Question: How to properly/correctly display this using quotes? I'd like to display only the value
Here's the image:

'''
echo '
<form method="POST" class="form-horizontal">
<div class="col-lg-6">
<div class="form-group">
<label class="control-label col-lg-4">Basic Pay</label>
<div class="col-lg-4">
<input name="basic_salary" type="text" class="form-control" value="P '
. number_format($basic_salary, 2, '.', ', ') . ' disabled />
</div>
</div>
'''
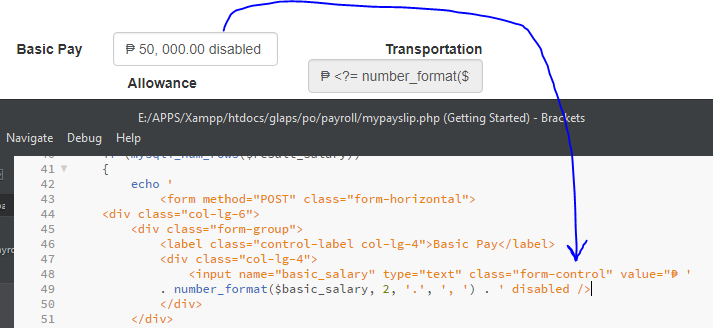
Answer: '''
echo '<form method="POST" class="form-horizontal">
<div class="col-lg-6">
<div class="form-group">
<label class="control-label col-lg-4">Basic Pay</label>
<div class="col-lg-4">
<input name="basic_salary" type="text" class="form-control" value="P '. number_format($basic_salary, 2, ".", ", ") . '" disabled />
</div>
</div>';
'''